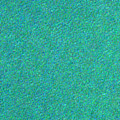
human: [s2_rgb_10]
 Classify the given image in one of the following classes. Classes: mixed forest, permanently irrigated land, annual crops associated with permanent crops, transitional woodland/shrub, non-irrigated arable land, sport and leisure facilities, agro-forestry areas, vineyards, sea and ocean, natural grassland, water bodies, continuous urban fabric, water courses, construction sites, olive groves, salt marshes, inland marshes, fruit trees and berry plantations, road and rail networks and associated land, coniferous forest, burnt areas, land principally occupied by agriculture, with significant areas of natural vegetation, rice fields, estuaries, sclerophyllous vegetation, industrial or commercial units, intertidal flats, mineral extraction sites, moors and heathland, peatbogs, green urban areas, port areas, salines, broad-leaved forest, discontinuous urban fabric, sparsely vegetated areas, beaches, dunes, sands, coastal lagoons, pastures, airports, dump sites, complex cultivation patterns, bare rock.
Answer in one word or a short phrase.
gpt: sea and ocean